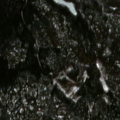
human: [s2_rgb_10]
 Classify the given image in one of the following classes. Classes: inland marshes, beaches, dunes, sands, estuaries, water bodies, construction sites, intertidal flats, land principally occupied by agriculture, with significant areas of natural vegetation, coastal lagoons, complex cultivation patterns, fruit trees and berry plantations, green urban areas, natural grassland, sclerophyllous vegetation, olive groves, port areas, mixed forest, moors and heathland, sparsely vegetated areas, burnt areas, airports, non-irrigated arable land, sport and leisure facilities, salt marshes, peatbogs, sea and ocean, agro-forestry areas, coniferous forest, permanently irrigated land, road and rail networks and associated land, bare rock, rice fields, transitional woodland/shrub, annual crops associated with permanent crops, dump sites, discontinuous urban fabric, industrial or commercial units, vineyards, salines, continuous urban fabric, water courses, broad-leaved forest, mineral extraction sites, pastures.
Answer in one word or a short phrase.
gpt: coniferous forest